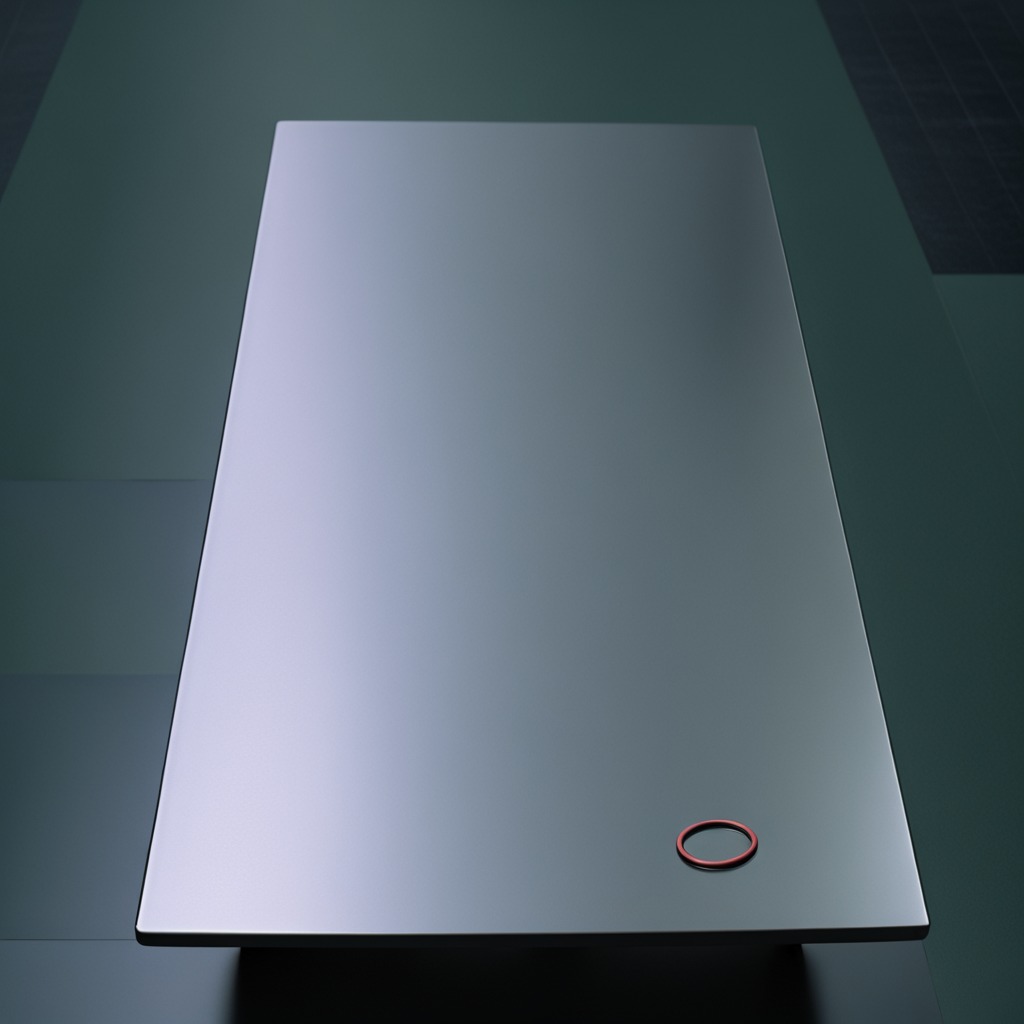
A rubber O-ring is lying on the clean empty table in a railway signal maintenance room.